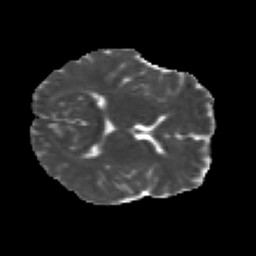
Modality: MD
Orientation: axial
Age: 21
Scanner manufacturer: siemens
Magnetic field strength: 3 T
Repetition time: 2.2 s
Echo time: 0.084 s